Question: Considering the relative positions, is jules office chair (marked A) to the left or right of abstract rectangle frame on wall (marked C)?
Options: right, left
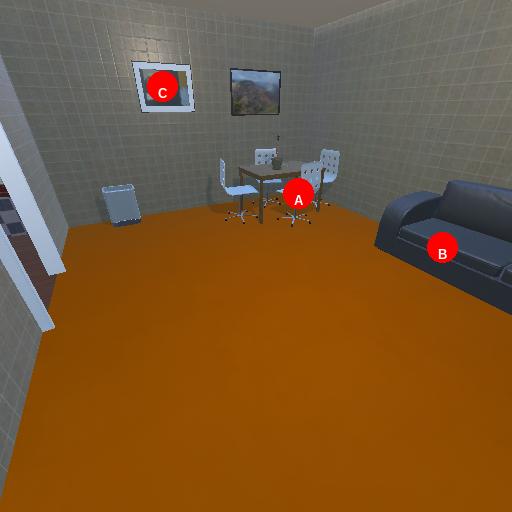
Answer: right